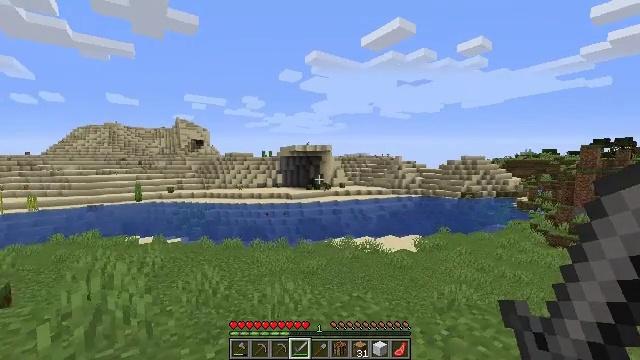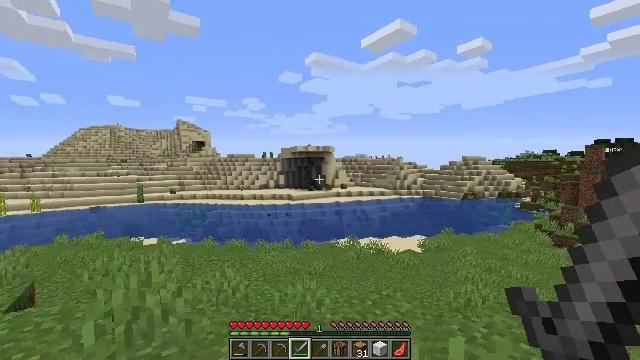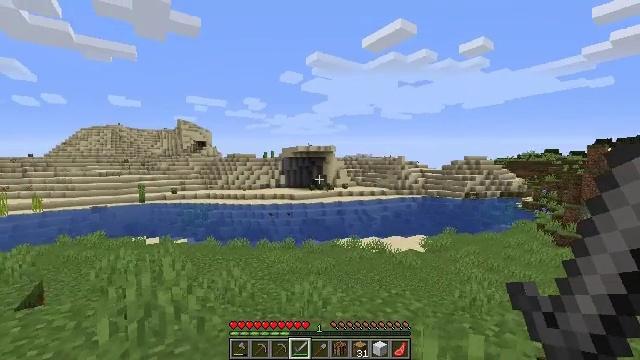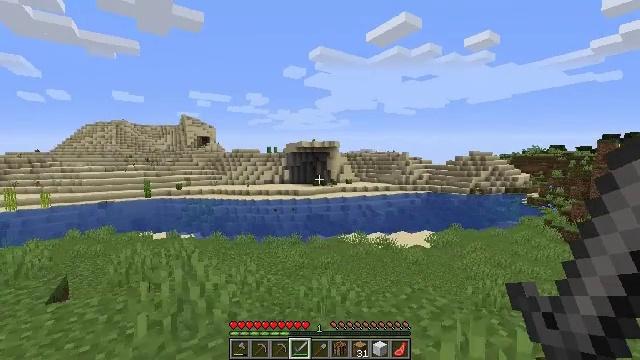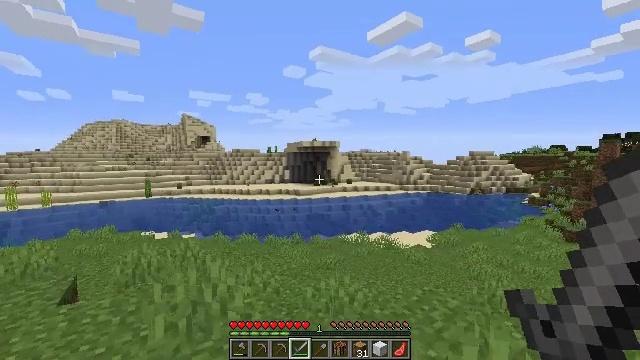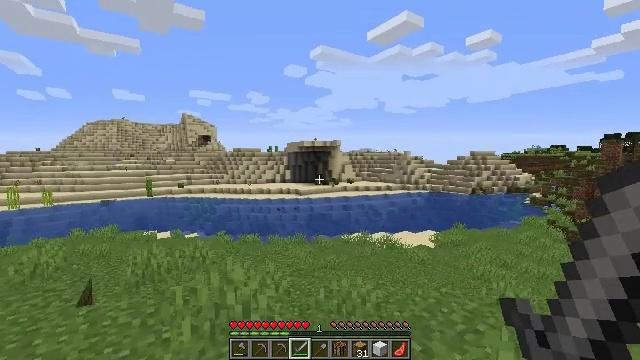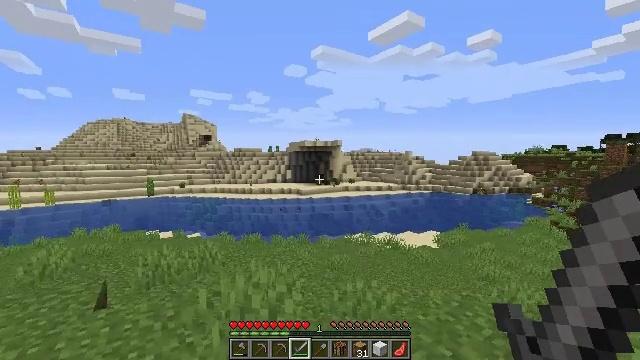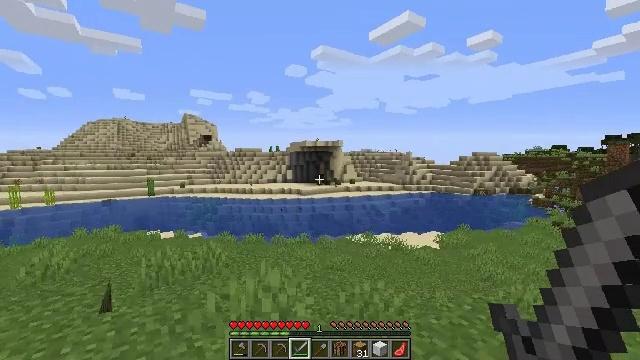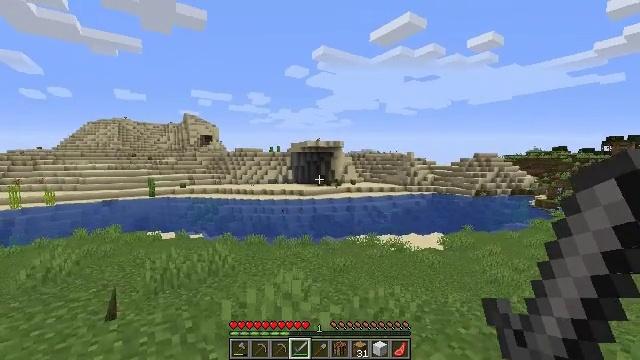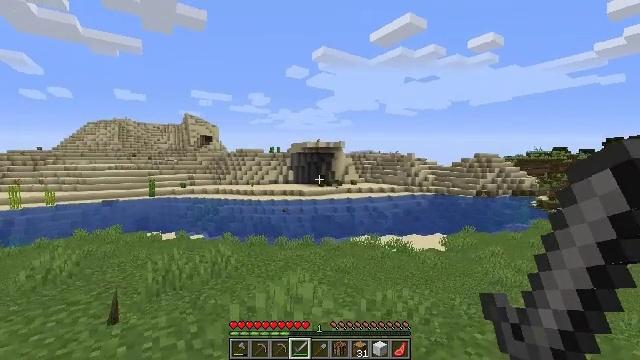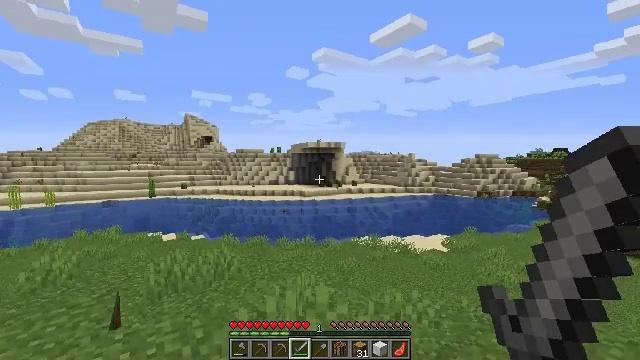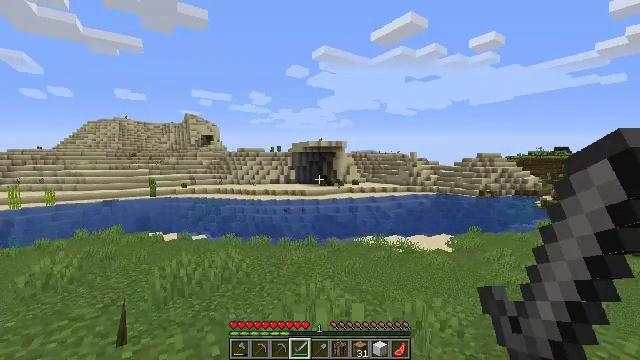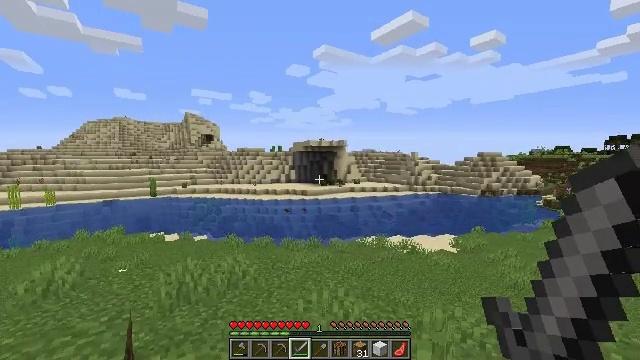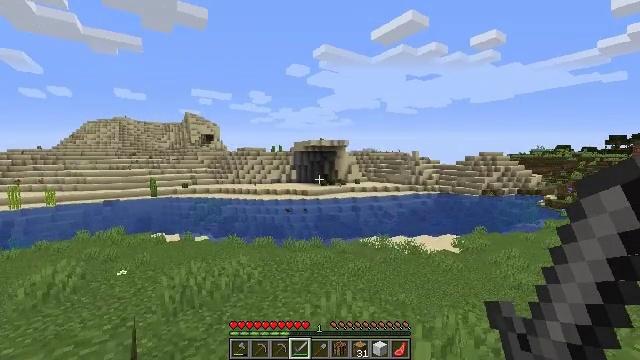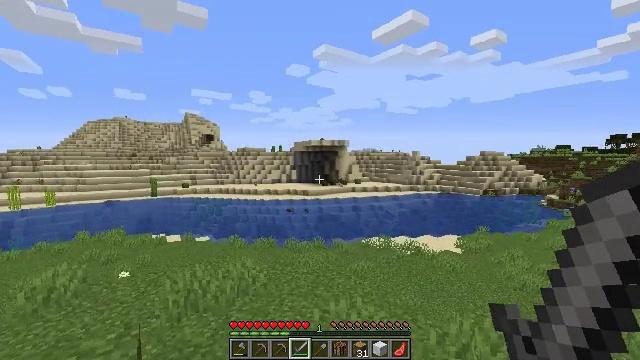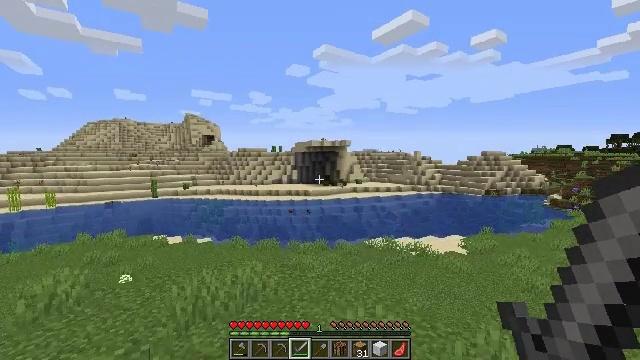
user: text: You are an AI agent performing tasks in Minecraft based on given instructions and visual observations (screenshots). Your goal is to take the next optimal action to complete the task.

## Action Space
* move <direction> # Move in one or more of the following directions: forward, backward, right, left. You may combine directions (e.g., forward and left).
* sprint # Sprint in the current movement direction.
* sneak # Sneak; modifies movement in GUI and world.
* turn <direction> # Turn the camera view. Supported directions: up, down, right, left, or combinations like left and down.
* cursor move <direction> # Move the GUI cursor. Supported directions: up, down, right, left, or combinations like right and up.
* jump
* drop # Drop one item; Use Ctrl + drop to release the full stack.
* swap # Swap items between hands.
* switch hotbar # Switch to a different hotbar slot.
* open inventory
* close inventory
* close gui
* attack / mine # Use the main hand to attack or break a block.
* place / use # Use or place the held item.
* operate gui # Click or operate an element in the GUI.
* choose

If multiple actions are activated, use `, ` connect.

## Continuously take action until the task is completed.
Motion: motion action
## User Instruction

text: Fish and kill the salmon.
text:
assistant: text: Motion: move left
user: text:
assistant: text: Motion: move left
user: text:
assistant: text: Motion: move left
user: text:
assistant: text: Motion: move left
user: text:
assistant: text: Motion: move left
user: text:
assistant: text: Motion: move forward and move left
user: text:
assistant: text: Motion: move forward and move left
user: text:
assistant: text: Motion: move forward and move left
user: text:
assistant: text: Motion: move forward and move left
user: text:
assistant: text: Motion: move forward and move left
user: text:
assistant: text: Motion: move forward and move left
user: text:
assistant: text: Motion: move forward and move left
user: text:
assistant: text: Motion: move forward and move left
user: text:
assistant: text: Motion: move forward and move left
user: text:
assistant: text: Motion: move forward and move left
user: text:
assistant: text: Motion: move forward and move left
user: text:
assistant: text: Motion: move forward and move left
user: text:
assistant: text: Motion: move forward and move left
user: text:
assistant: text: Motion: move forward and move left
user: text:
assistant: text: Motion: move forward and move left
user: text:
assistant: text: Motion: move forward and move left
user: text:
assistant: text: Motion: move forward and move left, turn left and down
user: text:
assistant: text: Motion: move forward and move left, turn left and down
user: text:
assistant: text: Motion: move forward and move left, turn left and down
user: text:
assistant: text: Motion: move forward and move left, turn left and down
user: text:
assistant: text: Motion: move forward
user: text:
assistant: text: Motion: move forward
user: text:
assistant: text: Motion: move forward
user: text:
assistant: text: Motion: move forward, turn left and down
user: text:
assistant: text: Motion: move forward, turn left and down